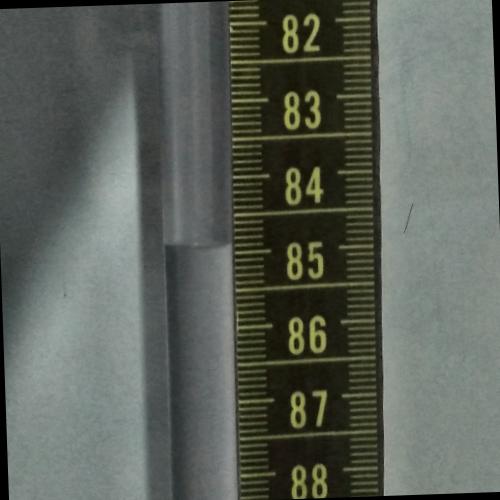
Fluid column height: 84.9 cm